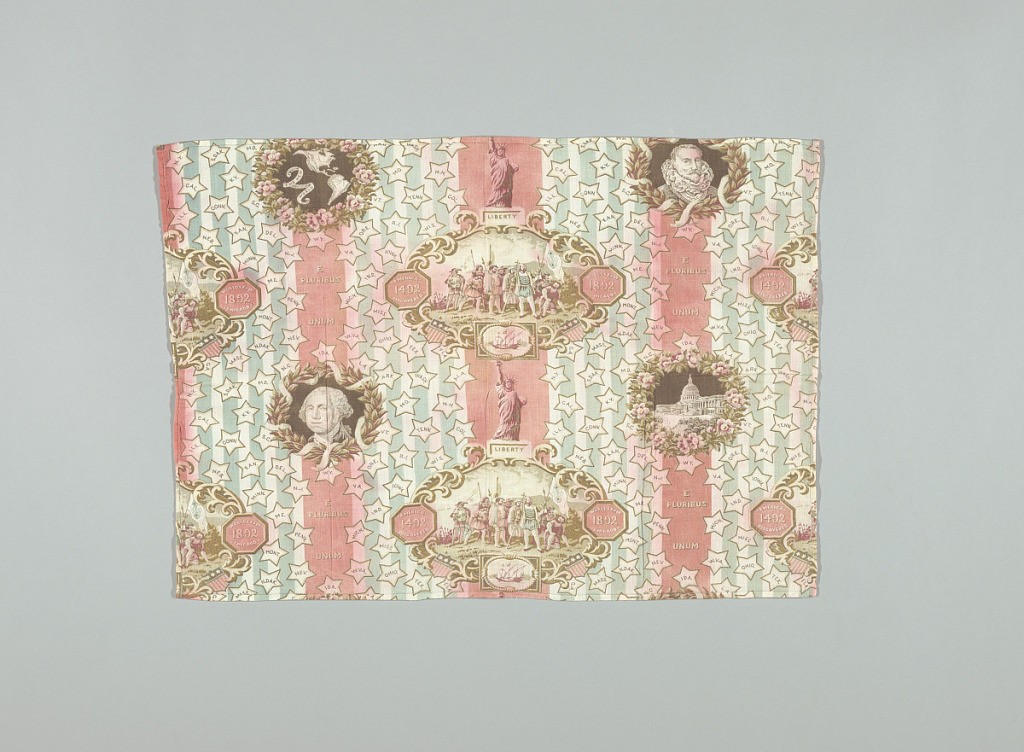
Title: Commemorative textile
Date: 1892
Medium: Material: cotton Technique: plain weave
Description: Commemorative fabric celebrating the Columbian Exposition of 1892-93 in Chicago. Vertical pink stripes have elaborate laurel wreaths with ribbons that contain portraits of George Washington and Christopher Columbus as well as medallions of the Western hemisphere and the Capital building wreathed in pink flowers. Between the medallions is the inscription: E Pluribus Unum. Wider pink stripes have elaborate oval frames containing the scene of Columbus's arrival surmounted by the Statue of Liberty. Inscriptions include: 1492 America Discovered and 1892 World's Fair Chicago. Spaces between the pink stripes have stars outlined in light blue with individual state names inside.